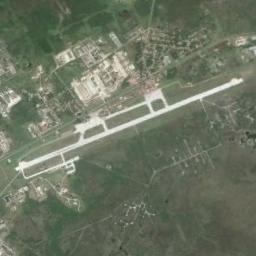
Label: airport